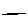
Label: line